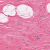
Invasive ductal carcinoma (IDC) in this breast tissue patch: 0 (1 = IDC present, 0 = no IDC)